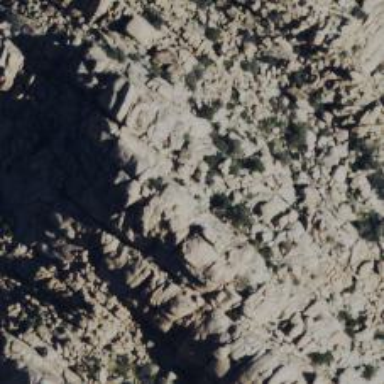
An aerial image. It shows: Natural cliff.